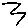
Label: zigzag